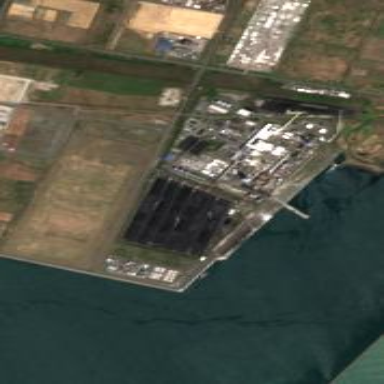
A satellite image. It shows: Industrial area with coal-powered plant.